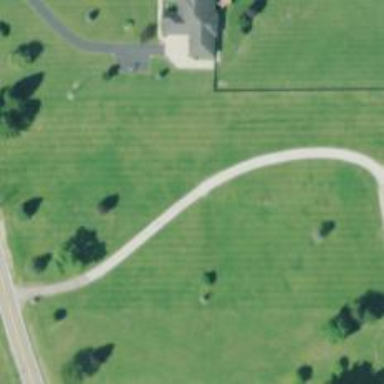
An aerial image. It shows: Driveway.